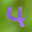
Label: 4